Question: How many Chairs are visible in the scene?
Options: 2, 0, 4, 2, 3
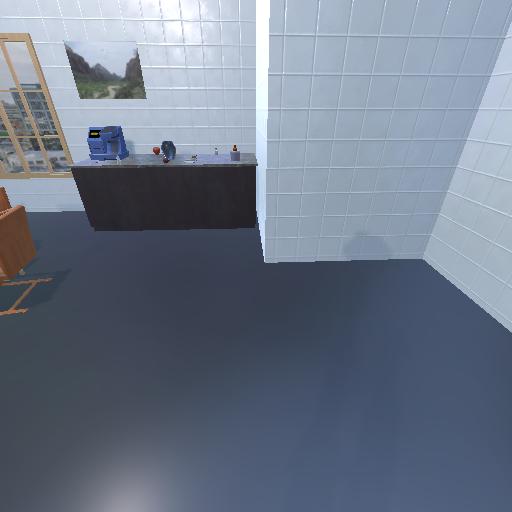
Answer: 2